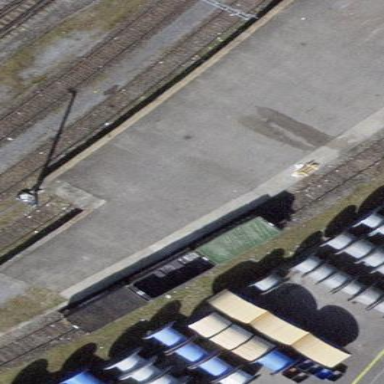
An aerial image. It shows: Loading ramp for railways.